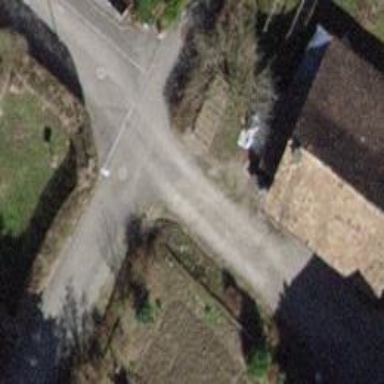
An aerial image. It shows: Unmarked crossing on the road.